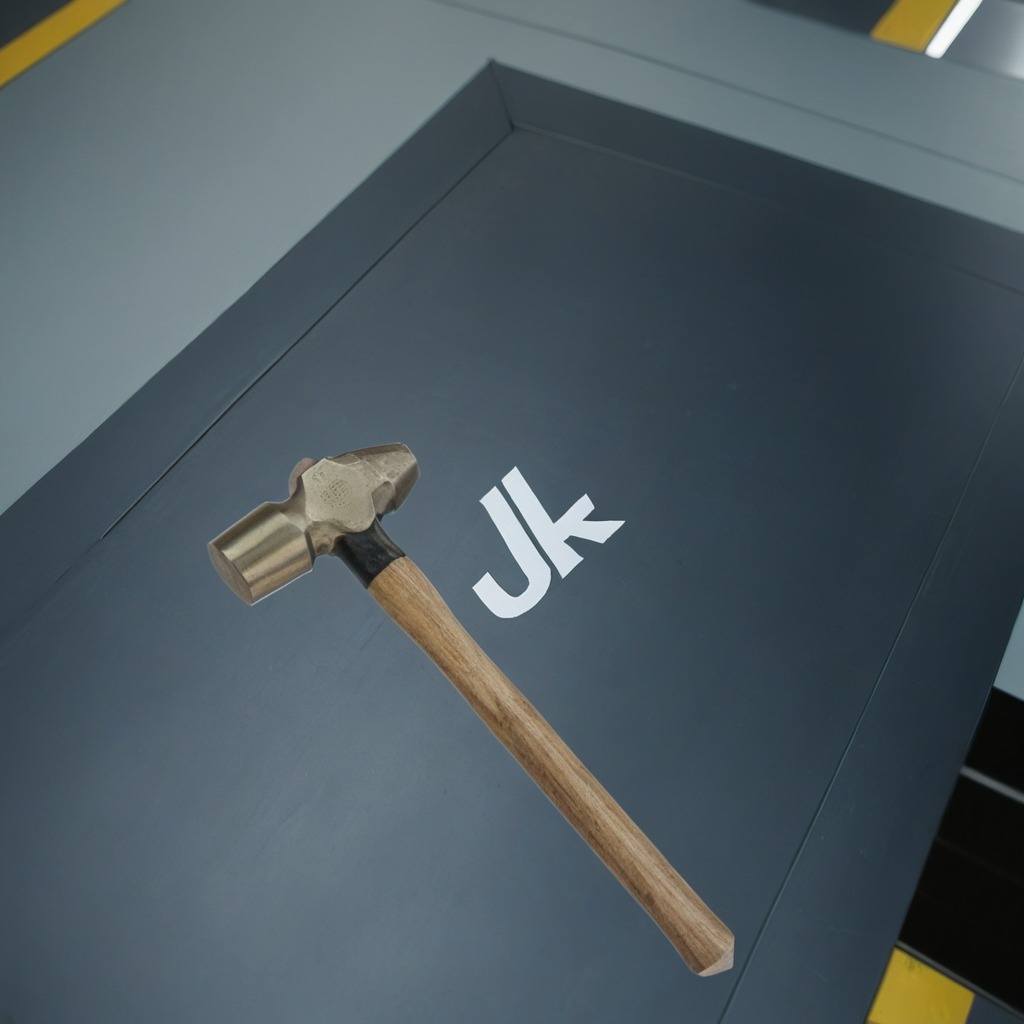
A hammer is lying on a toolbox surface in an airplane hangar workshop 8K.